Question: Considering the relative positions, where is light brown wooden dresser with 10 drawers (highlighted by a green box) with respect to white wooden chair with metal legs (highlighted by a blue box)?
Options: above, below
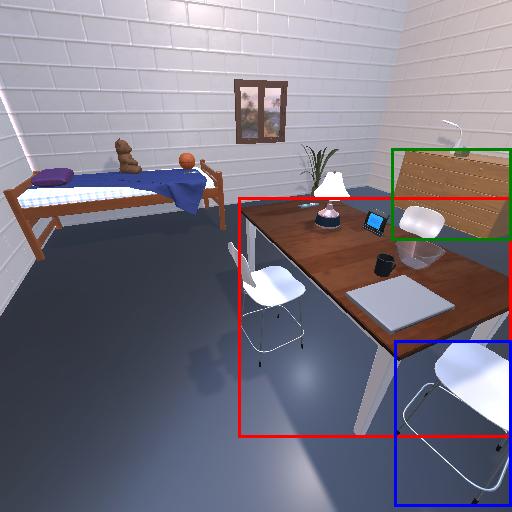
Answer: above